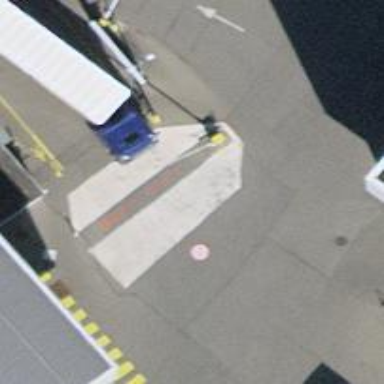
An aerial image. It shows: Lift gate barrier.